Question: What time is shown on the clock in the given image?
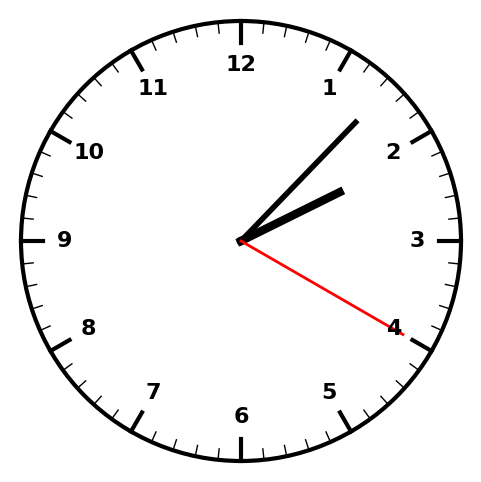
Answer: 02:07:20